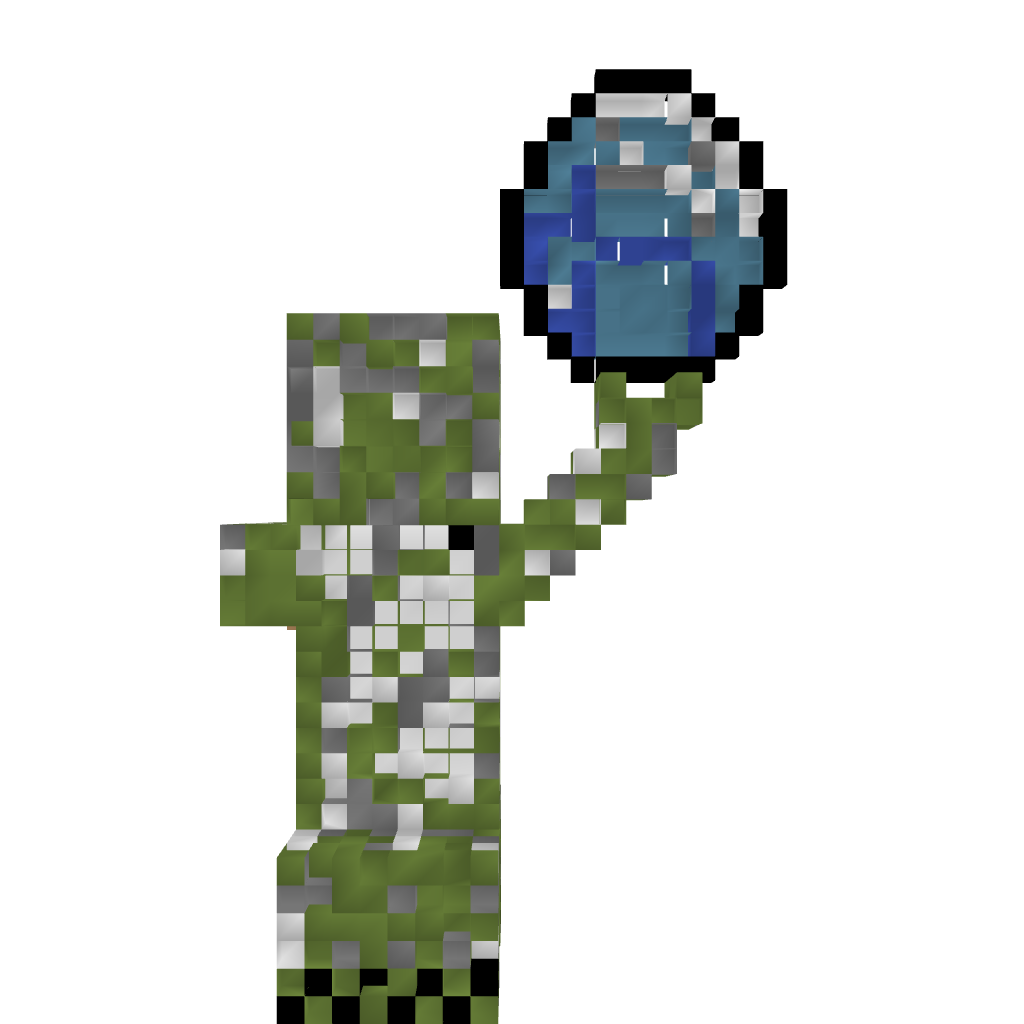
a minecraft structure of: Creeper Revenge a lot of white distortion all white should be green